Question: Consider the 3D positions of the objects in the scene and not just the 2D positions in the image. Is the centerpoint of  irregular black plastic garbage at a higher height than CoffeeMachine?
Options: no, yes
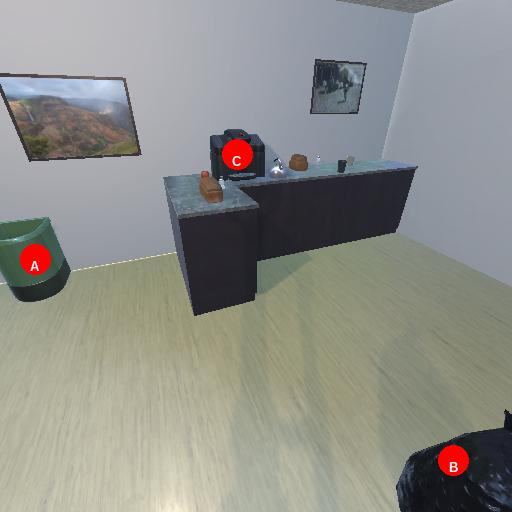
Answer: no